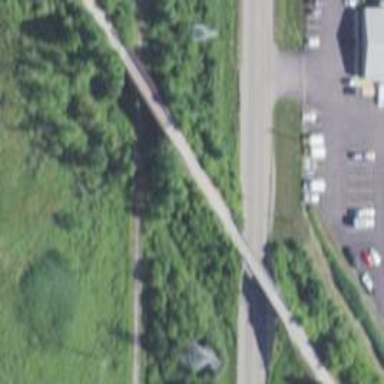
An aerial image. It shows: Abandoned railway path on trestle bridge.